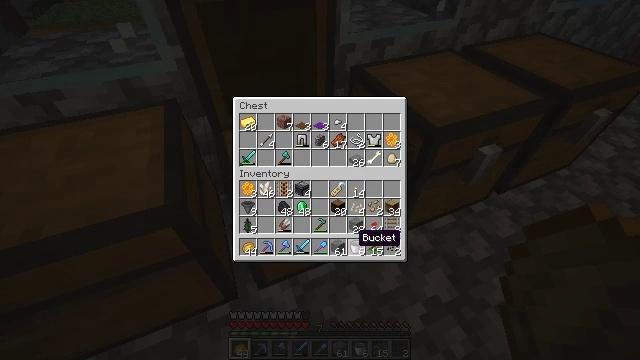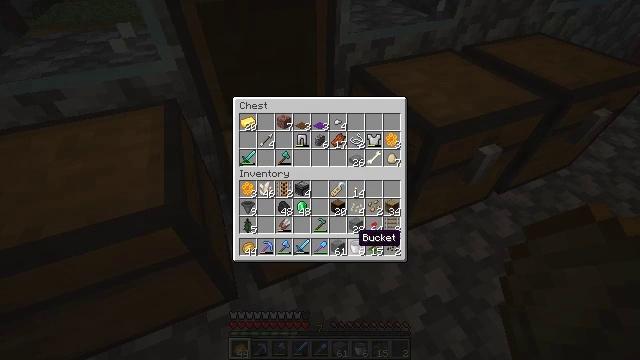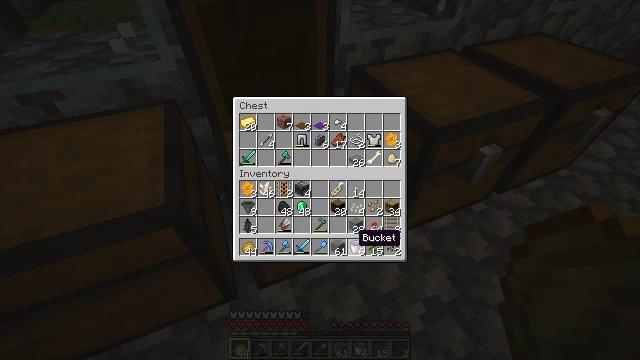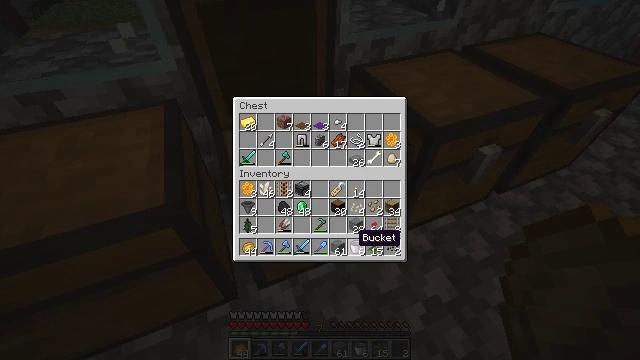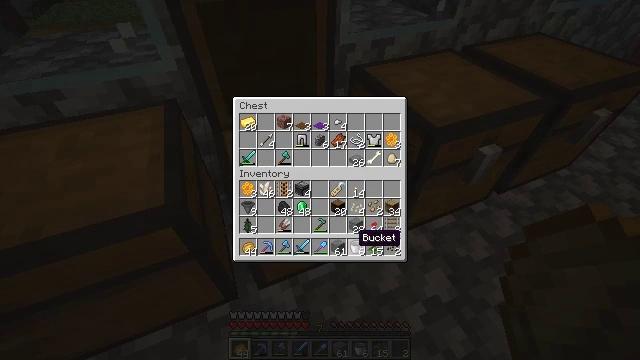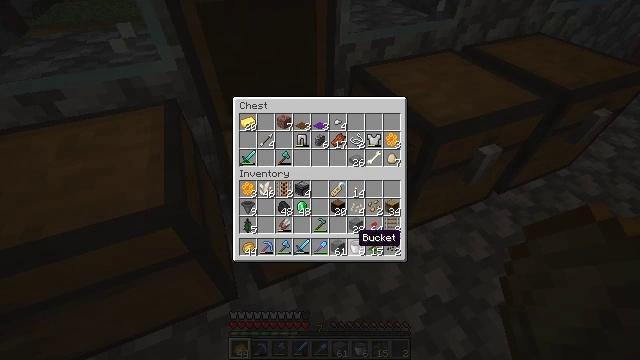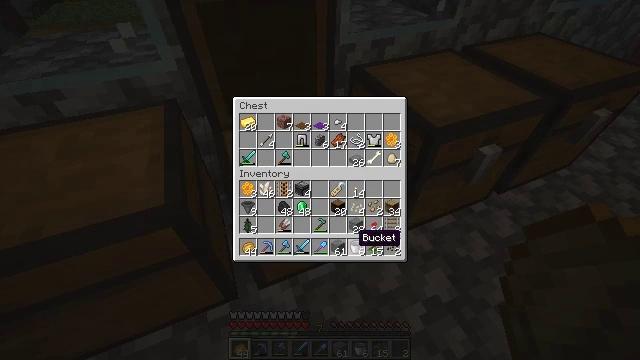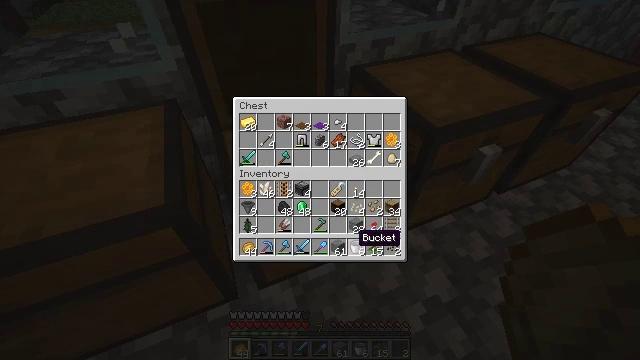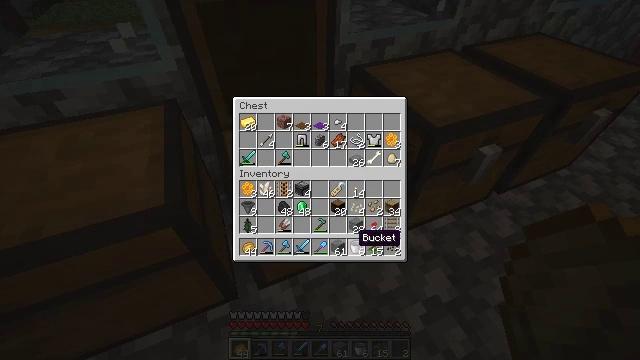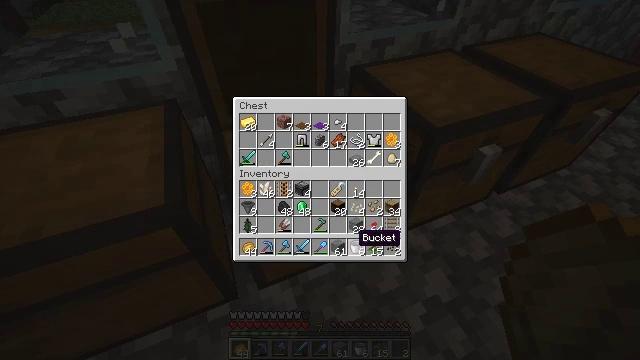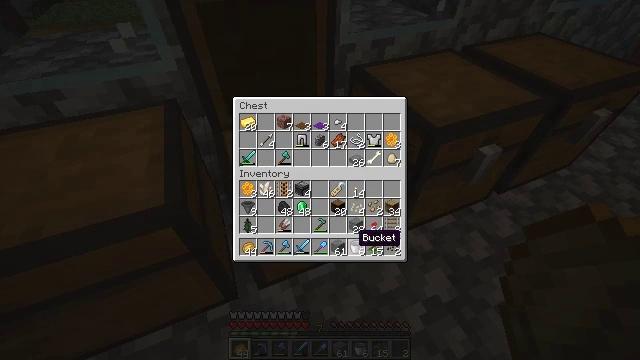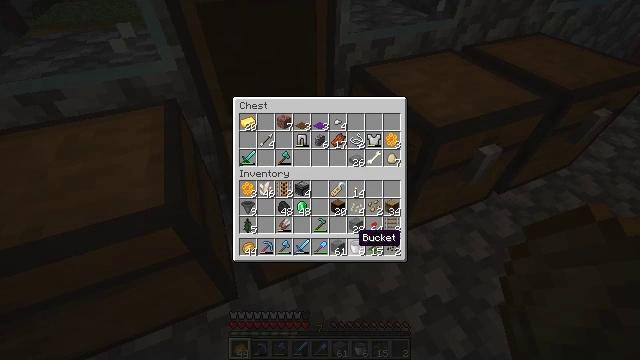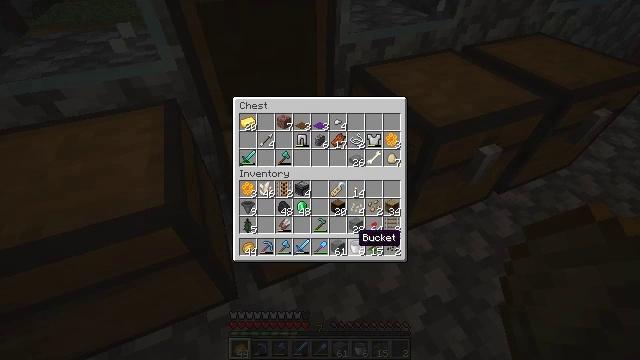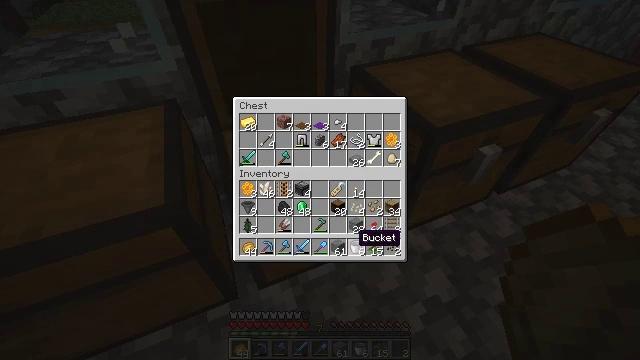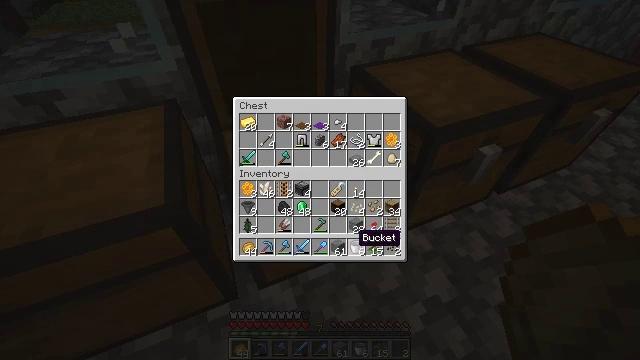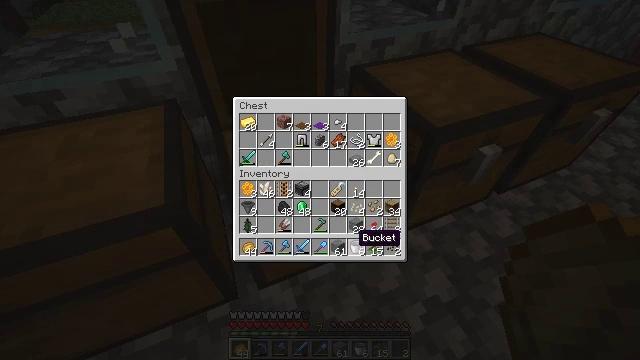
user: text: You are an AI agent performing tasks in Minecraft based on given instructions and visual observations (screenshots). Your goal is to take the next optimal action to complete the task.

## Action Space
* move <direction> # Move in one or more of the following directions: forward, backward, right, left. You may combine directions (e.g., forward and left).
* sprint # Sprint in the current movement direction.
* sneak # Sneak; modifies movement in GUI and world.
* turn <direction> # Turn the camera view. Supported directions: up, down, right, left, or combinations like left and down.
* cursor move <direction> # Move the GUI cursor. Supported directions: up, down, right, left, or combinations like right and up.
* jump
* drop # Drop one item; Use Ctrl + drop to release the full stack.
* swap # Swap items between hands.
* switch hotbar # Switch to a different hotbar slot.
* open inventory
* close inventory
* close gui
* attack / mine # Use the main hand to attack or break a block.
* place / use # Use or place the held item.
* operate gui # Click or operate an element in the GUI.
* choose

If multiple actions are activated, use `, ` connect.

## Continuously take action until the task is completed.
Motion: motion action
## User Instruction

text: Mine the brewing stand from your base.
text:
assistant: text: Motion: no_op
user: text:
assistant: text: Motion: no_op
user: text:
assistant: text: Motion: no_op
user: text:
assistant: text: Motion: no_op
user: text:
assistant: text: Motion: no_op
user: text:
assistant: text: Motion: no_op
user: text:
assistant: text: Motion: no_op
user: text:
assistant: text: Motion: no_op
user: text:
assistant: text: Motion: no_op
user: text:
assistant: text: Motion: no_op
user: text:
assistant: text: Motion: no_op
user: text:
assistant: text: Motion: no_op
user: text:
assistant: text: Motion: no_op
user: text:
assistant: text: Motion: no_op
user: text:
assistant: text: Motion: no_op
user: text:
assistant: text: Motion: no_op
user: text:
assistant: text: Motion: no_op
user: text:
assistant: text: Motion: no_op
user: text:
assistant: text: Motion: no_op
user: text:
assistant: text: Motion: no_op
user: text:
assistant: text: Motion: no_op
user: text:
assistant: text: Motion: no_op
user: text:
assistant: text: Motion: no_op
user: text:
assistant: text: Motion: no_op
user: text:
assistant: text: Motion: no_op
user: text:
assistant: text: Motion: no_op
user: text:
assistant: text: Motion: no_op
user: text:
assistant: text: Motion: no_op
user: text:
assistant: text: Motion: no_op
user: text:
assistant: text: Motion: no_op